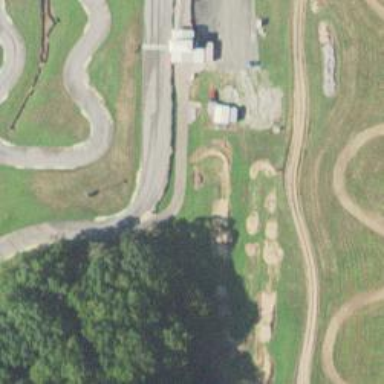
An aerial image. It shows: Motor sport raceway with asphalt surface.